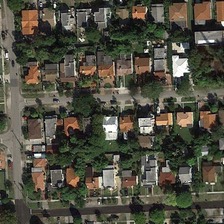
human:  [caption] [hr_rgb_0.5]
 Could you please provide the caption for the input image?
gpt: many buildings and many green trees are in a dense residential area .

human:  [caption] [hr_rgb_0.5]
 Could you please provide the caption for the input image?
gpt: many buildings and many green trees are in a dense residential area .

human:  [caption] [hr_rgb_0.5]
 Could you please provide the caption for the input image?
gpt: many buildings and many green trees are in a dense residential area .

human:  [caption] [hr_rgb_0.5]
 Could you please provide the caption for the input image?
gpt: many buildings and many green trees are in a dense residential area .

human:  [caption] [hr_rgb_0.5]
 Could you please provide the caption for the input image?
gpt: many buildings and many green trees are in a dense residential area .